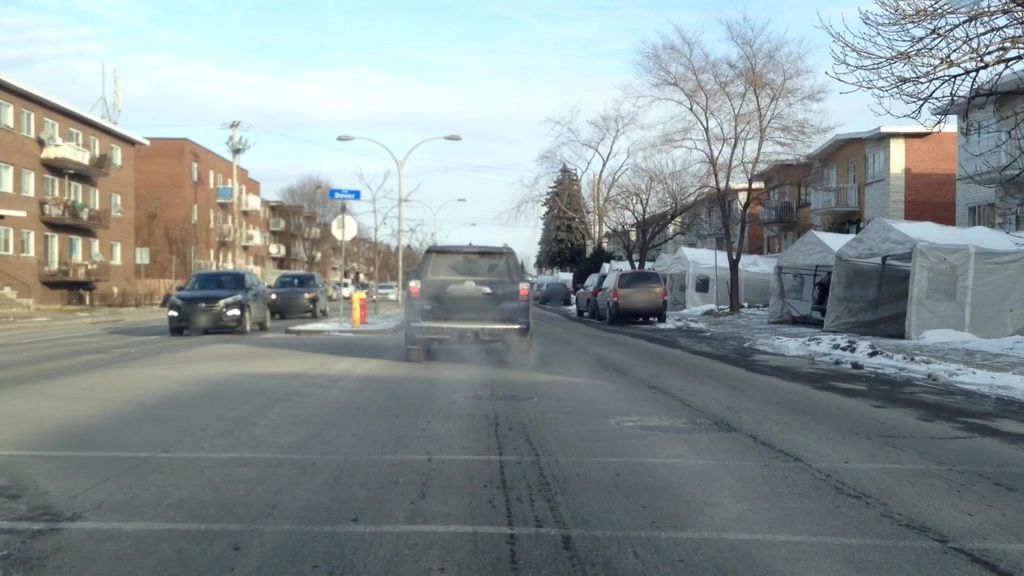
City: montreal